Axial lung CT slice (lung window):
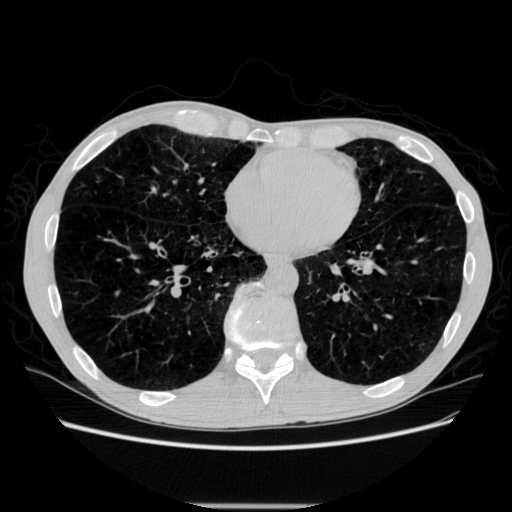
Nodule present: no